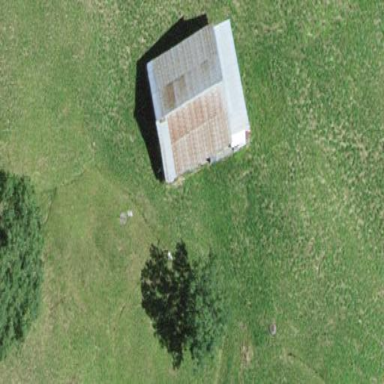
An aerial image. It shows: Rural barn.